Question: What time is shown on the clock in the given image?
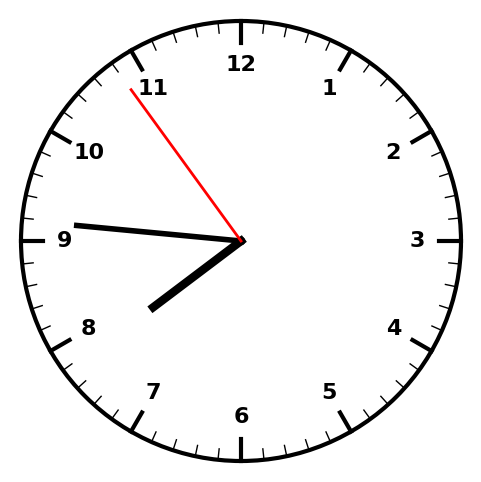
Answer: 07:45:54